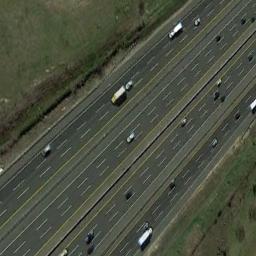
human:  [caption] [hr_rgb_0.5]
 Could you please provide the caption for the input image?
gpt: Some straight freeways go through the lawn and some cars are driving on freeways .

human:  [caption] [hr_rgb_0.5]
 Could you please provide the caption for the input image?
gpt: There are large green lawns around the freeway and there are many cars on the freeway .

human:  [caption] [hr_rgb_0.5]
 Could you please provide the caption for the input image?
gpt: The freeway goes through the grass with some cars .

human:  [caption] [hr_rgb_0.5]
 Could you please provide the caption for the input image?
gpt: There are only two cars on the highway .

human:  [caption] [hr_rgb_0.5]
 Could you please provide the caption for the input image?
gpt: There are green lawns beside the freeway .